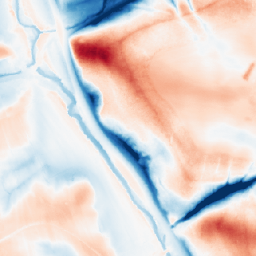
Category: classical
Decomposition family: gaussian_anisotropic
Decomposition parameters: sigma_x: 10
sigma_y: 20
Upsampling method: area
Upsampling parameters: scale: 4
Upsampling scale: 4